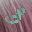
Label: 3